Question: I'm trying to render a PDF page with some annotations on it (to email), and most of the time this works fine.
However, with this <URL> in particular it seems to crash every time on the call to CGContextDrawPDFPage for the first page. I have added
'''
CGContextSetInterpolationQuality(context, kCGInterpolationHigh);
CGContextSetRenderingIntent(context, kCGRenderingIntentDefault);
'''
as a recommendation from <URL> but that did not seem to solve my issue.
I ran this through the profiler to see what was going on, and it slowly started allocating a bunch of memory until finally it hit 512MB of live bytes and died.

The strange thing is that when I render this to an image (for display on the device) context it seems to work fine but when I render it to a PDF context (for emailing with annotations), it breaks. All of the other PDFs I've tried work fine in both cases.
I was hoping that someone who's written a PDF viewer/annotator could test this out and see if this document works for them and if so, give me some tips about what they're doing to reduce the memory allocations of CGContextDrawPDFPage.
Another resource I looked at was this great <URL>
90% of the time the crash doesn't actually show up, the gdb line displays but the app goes away and the stack trace doesn't show. (It says paused but there is no thread display). One time I saw it was an exc_bad_access and it showed this in the log:
'''
malloc: *** mmap(size=<PHONE>) failed (error code=12)
*** error: can't allocate region
*** set a breakpoint in malloc_error_break to debug
'''
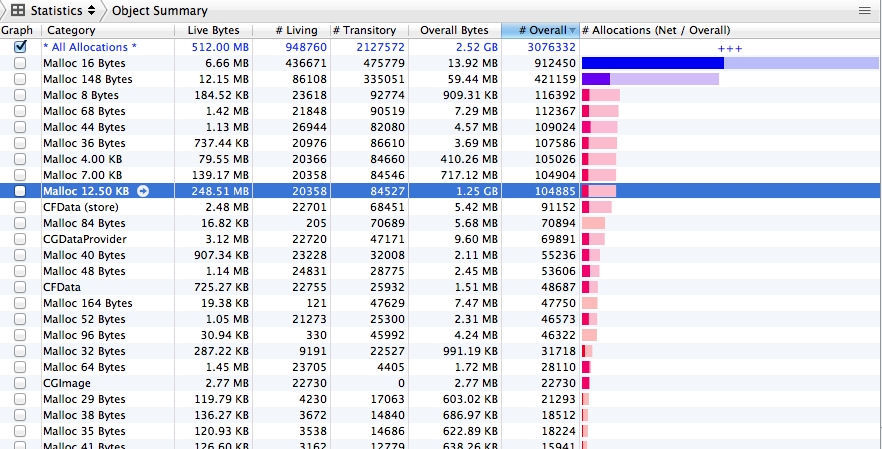
Answer: Are you constructing the PDF on the main thread? If so, you may not receive the memory warning because you've blocked the signal while in execution, since the run loop never has a chance to dispatch the message to you.